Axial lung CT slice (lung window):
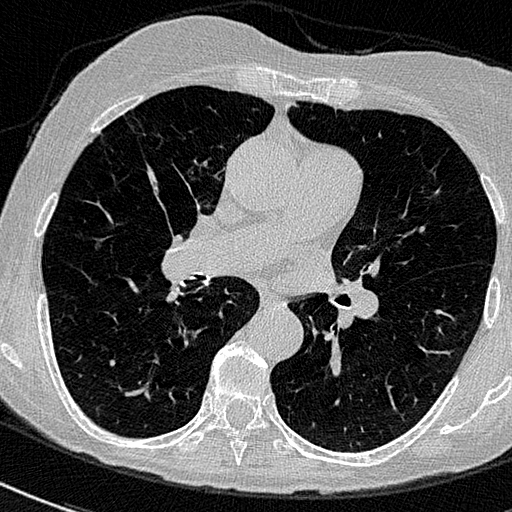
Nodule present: no